Question: I created a 'table' and set it as a data frame. The first four variables are factors while the last four (fare, tax, comm, net) are numbers. I need to find which TA (travel agent) has sold the most tickets. How can I print the name along the max result? ex: 3300 ,pay more. In addition, in this table I have two variables (3300 and 3303) with the highest ticket amount (4) Is R choose the first highest variable?. Can I present all results? meaning: 3300 pay more 4 3303 pay by ticket 4.

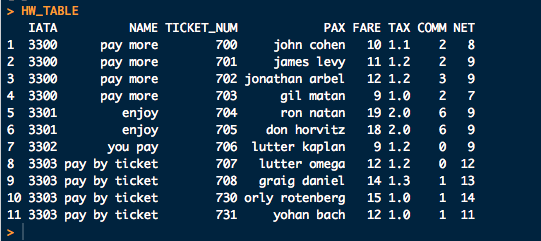
Answer: I'm assuming 'IATA' is the ticket agent variable:
'''
df = data.frame(IATA=c(3300, 3300, 3300, 3300, 3301, 3301, 3302, 3303, 3303))
table(df$IATA)
# 3300 3301 3302 3303
# 4 2 1 2
'''
As you can see, 'table' gives the frequency of ticket sales by each ticket agent.
'''
names(which.max(table(df$IATA)))
# [1] "3300"
'''
If there are ties and you need all of them, try:
'''
df = data.frame(IATA=c(3300, 3300, 3300, 3300, 3301, 3301, 3302, 3303, 3303, 3303, 3303))
names(which(table(df$IATA) == max(table(df$IATA))))
# [1] "3300" "3303"
'''